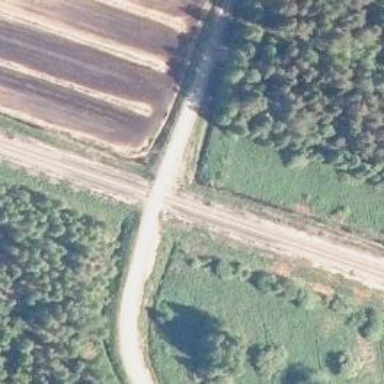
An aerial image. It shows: Crossing with saltire markings.